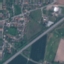
Land use / land cover: Highway